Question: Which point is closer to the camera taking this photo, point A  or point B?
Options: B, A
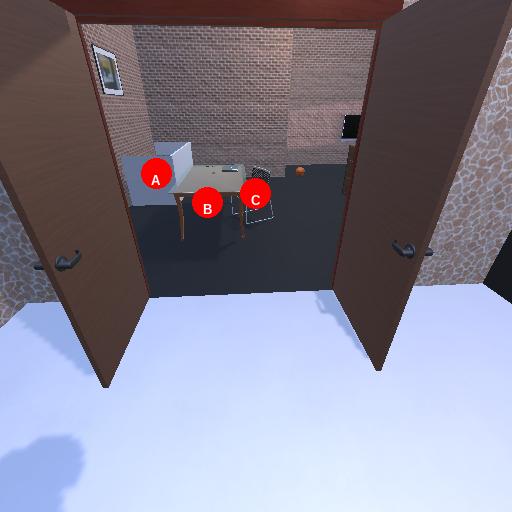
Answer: B